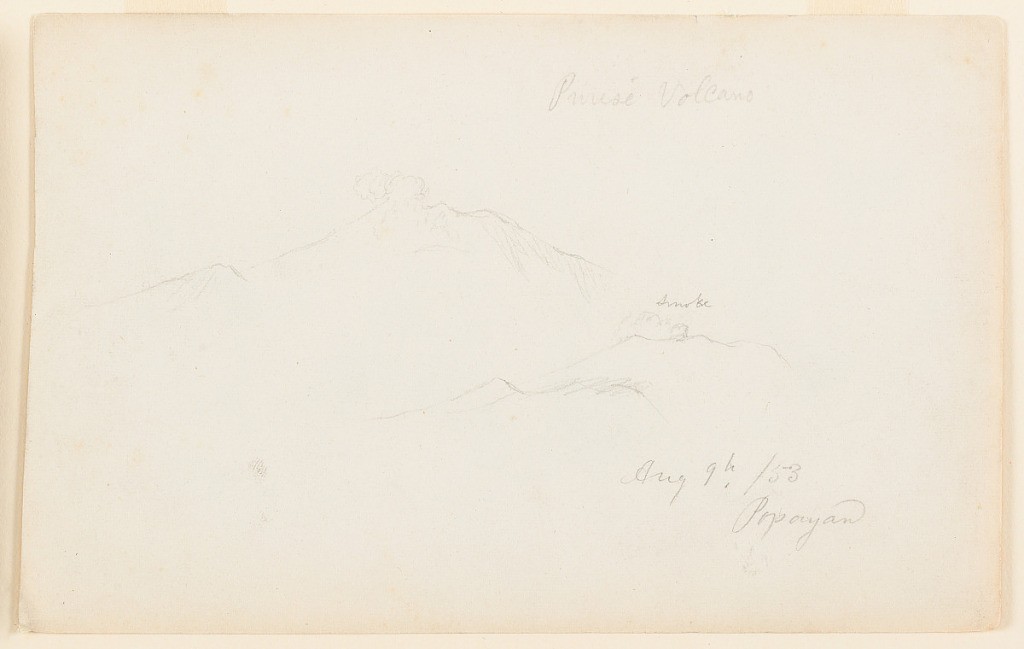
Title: Purese Volcano seen from Popayan, Colombia
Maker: Frederic Edwin Church, American, 1826–1900
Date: August 9, 1853
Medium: Graphite on white wove paper
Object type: Drawing
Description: Landscape sketch showing views of the volcano Purese from the city of Popoyan, Columbia. Features two drawings of the same smoking peak--at center lower right and center upper left. In both illustrations, smoke rises from the rugged and craggy crater rim. No surrounding landscape visible.